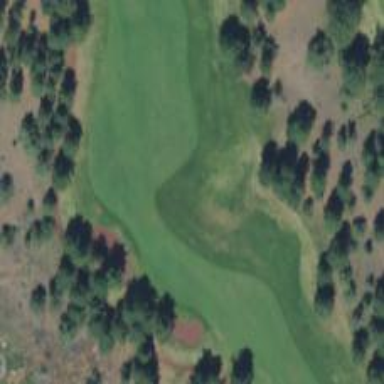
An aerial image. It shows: Grassy area designated as golf fairway.